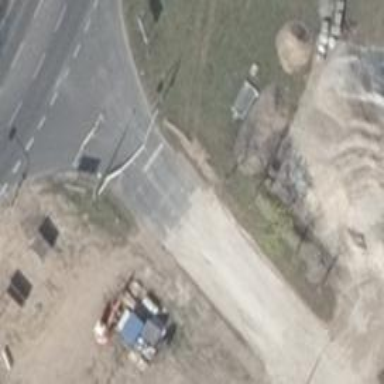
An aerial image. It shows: Road with traffic signals for signaling.